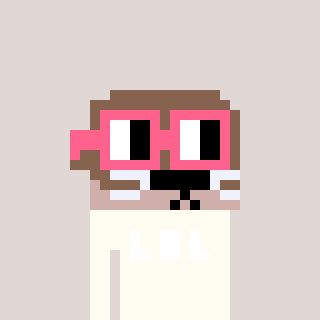
a pixel art character with square pink glasses, a otter-shaped head and a grayscale-colored body on a warm background